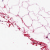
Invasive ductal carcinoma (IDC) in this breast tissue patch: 0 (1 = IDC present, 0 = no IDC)